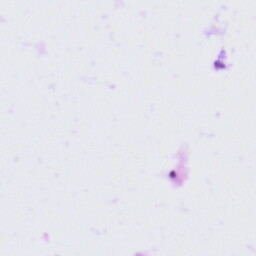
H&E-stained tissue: Tonsil